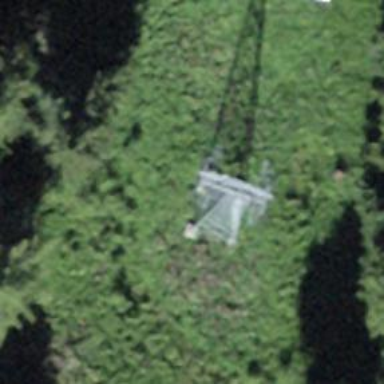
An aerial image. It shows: Pylon for aerialway.